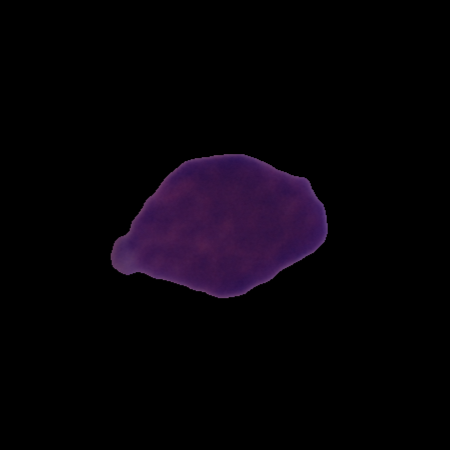
Label: cancer